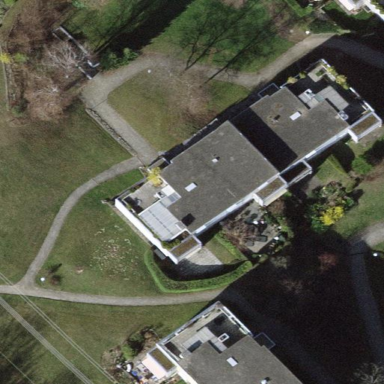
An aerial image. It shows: Part of building is shown in the image.